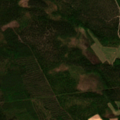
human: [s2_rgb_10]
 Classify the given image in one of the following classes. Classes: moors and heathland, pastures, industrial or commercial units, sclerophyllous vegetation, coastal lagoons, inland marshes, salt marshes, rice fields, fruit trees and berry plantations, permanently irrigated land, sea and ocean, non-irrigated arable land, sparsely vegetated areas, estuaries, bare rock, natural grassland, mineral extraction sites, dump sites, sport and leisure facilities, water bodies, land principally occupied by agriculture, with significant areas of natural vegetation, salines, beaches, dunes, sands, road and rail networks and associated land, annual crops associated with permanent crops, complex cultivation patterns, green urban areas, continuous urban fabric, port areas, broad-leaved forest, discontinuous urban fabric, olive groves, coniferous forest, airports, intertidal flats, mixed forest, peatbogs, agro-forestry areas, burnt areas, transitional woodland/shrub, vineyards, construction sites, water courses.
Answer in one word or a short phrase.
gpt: coniferous forest, transitional woodland/shrub